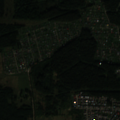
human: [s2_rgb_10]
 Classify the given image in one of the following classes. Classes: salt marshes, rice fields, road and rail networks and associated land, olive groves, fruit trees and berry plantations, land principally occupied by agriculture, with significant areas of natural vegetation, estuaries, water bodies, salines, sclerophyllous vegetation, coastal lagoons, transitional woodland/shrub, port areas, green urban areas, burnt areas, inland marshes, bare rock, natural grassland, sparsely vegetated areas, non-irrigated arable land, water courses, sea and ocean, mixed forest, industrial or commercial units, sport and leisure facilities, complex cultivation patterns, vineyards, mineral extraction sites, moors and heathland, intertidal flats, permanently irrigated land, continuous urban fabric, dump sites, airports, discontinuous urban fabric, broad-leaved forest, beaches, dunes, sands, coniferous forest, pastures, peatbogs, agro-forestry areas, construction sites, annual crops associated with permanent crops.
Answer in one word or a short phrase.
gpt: discontinuous urban fabric, sport and leisure facilities, pastures, mixed forest, transitional woodland/shrub